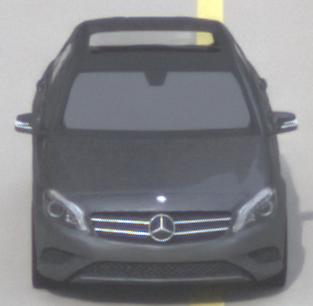
Make: Mercedes-Benz
Model: A 180
Detailed model: A-Class (176)
Model produced from: 2012/09
Model produced until: 2015/07
Doors: 5
Color: gray
Road condition: dry road
Daytime: morning or afternoon
Contrast: low contrast